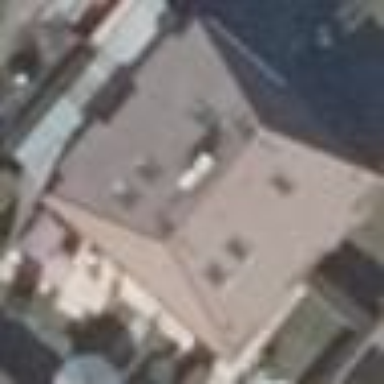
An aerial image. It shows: Detached building with red roof made of roof tiles. The building itself is also red in color.